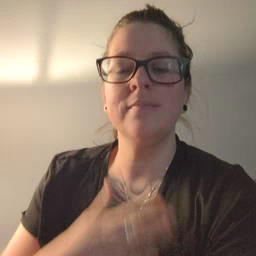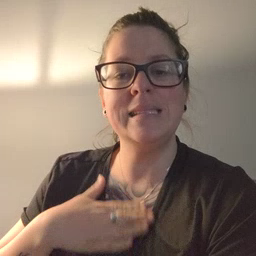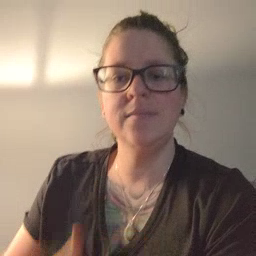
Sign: please